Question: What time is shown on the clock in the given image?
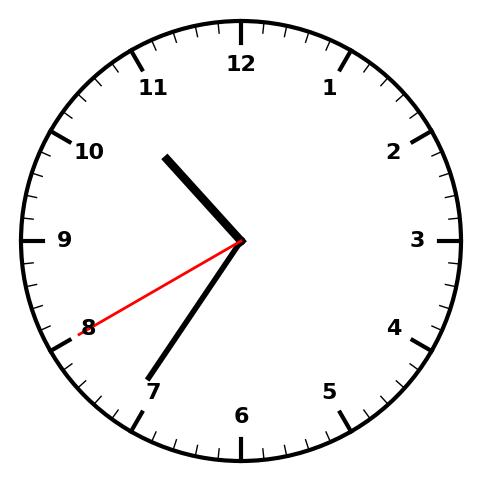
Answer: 10:35:40